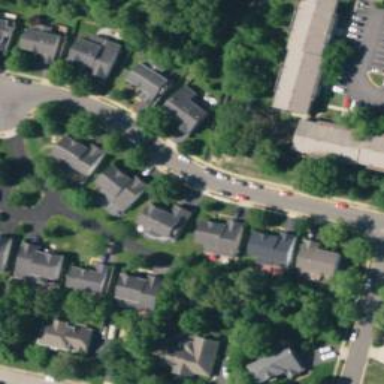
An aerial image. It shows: Smooth asphalt road in residential area.